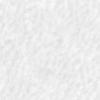
Label: no_change